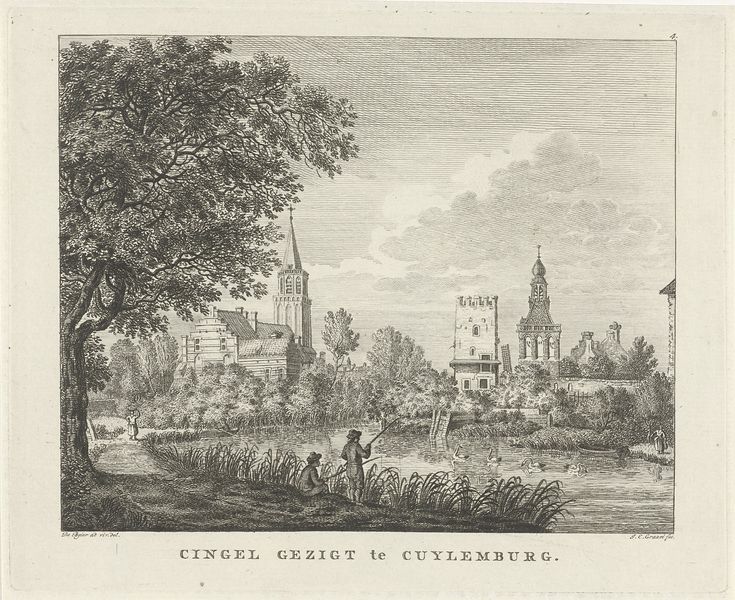
Titel: Gezicht op Culemborg
Künstler: Jan Evert Grave
Standort: Amsterdam
Institution: Rijksmuseum
Schlagwörter: homme, village, maison, gravure, arbre, ciel, clocher, ville, trait, église, chateau, chemin, encre, traits, tour, rivière, noir et blanc, cygne, garçons, cygnes, canard, canards, roseau, pêcheurs, pêche, roseaux, pêcheur, p^che, éetrait